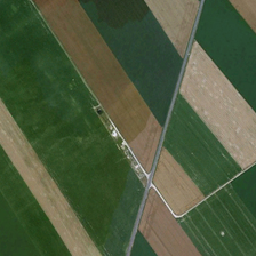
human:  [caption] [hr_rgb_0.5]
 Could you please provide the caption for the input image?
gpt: Green Earth is too vast and lush.

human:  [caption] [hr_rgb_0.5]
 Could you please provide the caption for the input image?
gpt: The green agricultural land is very large and prosperous.

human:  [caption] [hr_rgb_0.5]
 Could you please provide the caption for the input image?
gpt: Green farmland is very extensive and luxurious growth.

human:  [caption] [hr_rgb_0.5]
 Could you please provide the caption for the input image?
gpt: Green farmland is very broad and lush.

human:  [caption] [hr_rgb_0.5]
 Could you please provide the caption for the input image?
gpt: The green agricultural land is very large and prosperous.